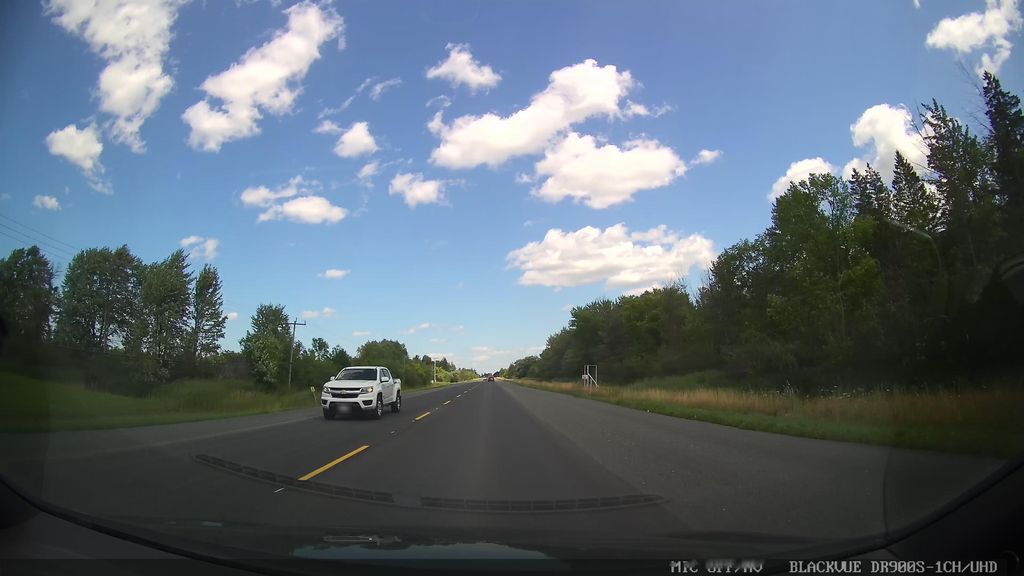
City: ottawa-gatineau